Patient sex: M
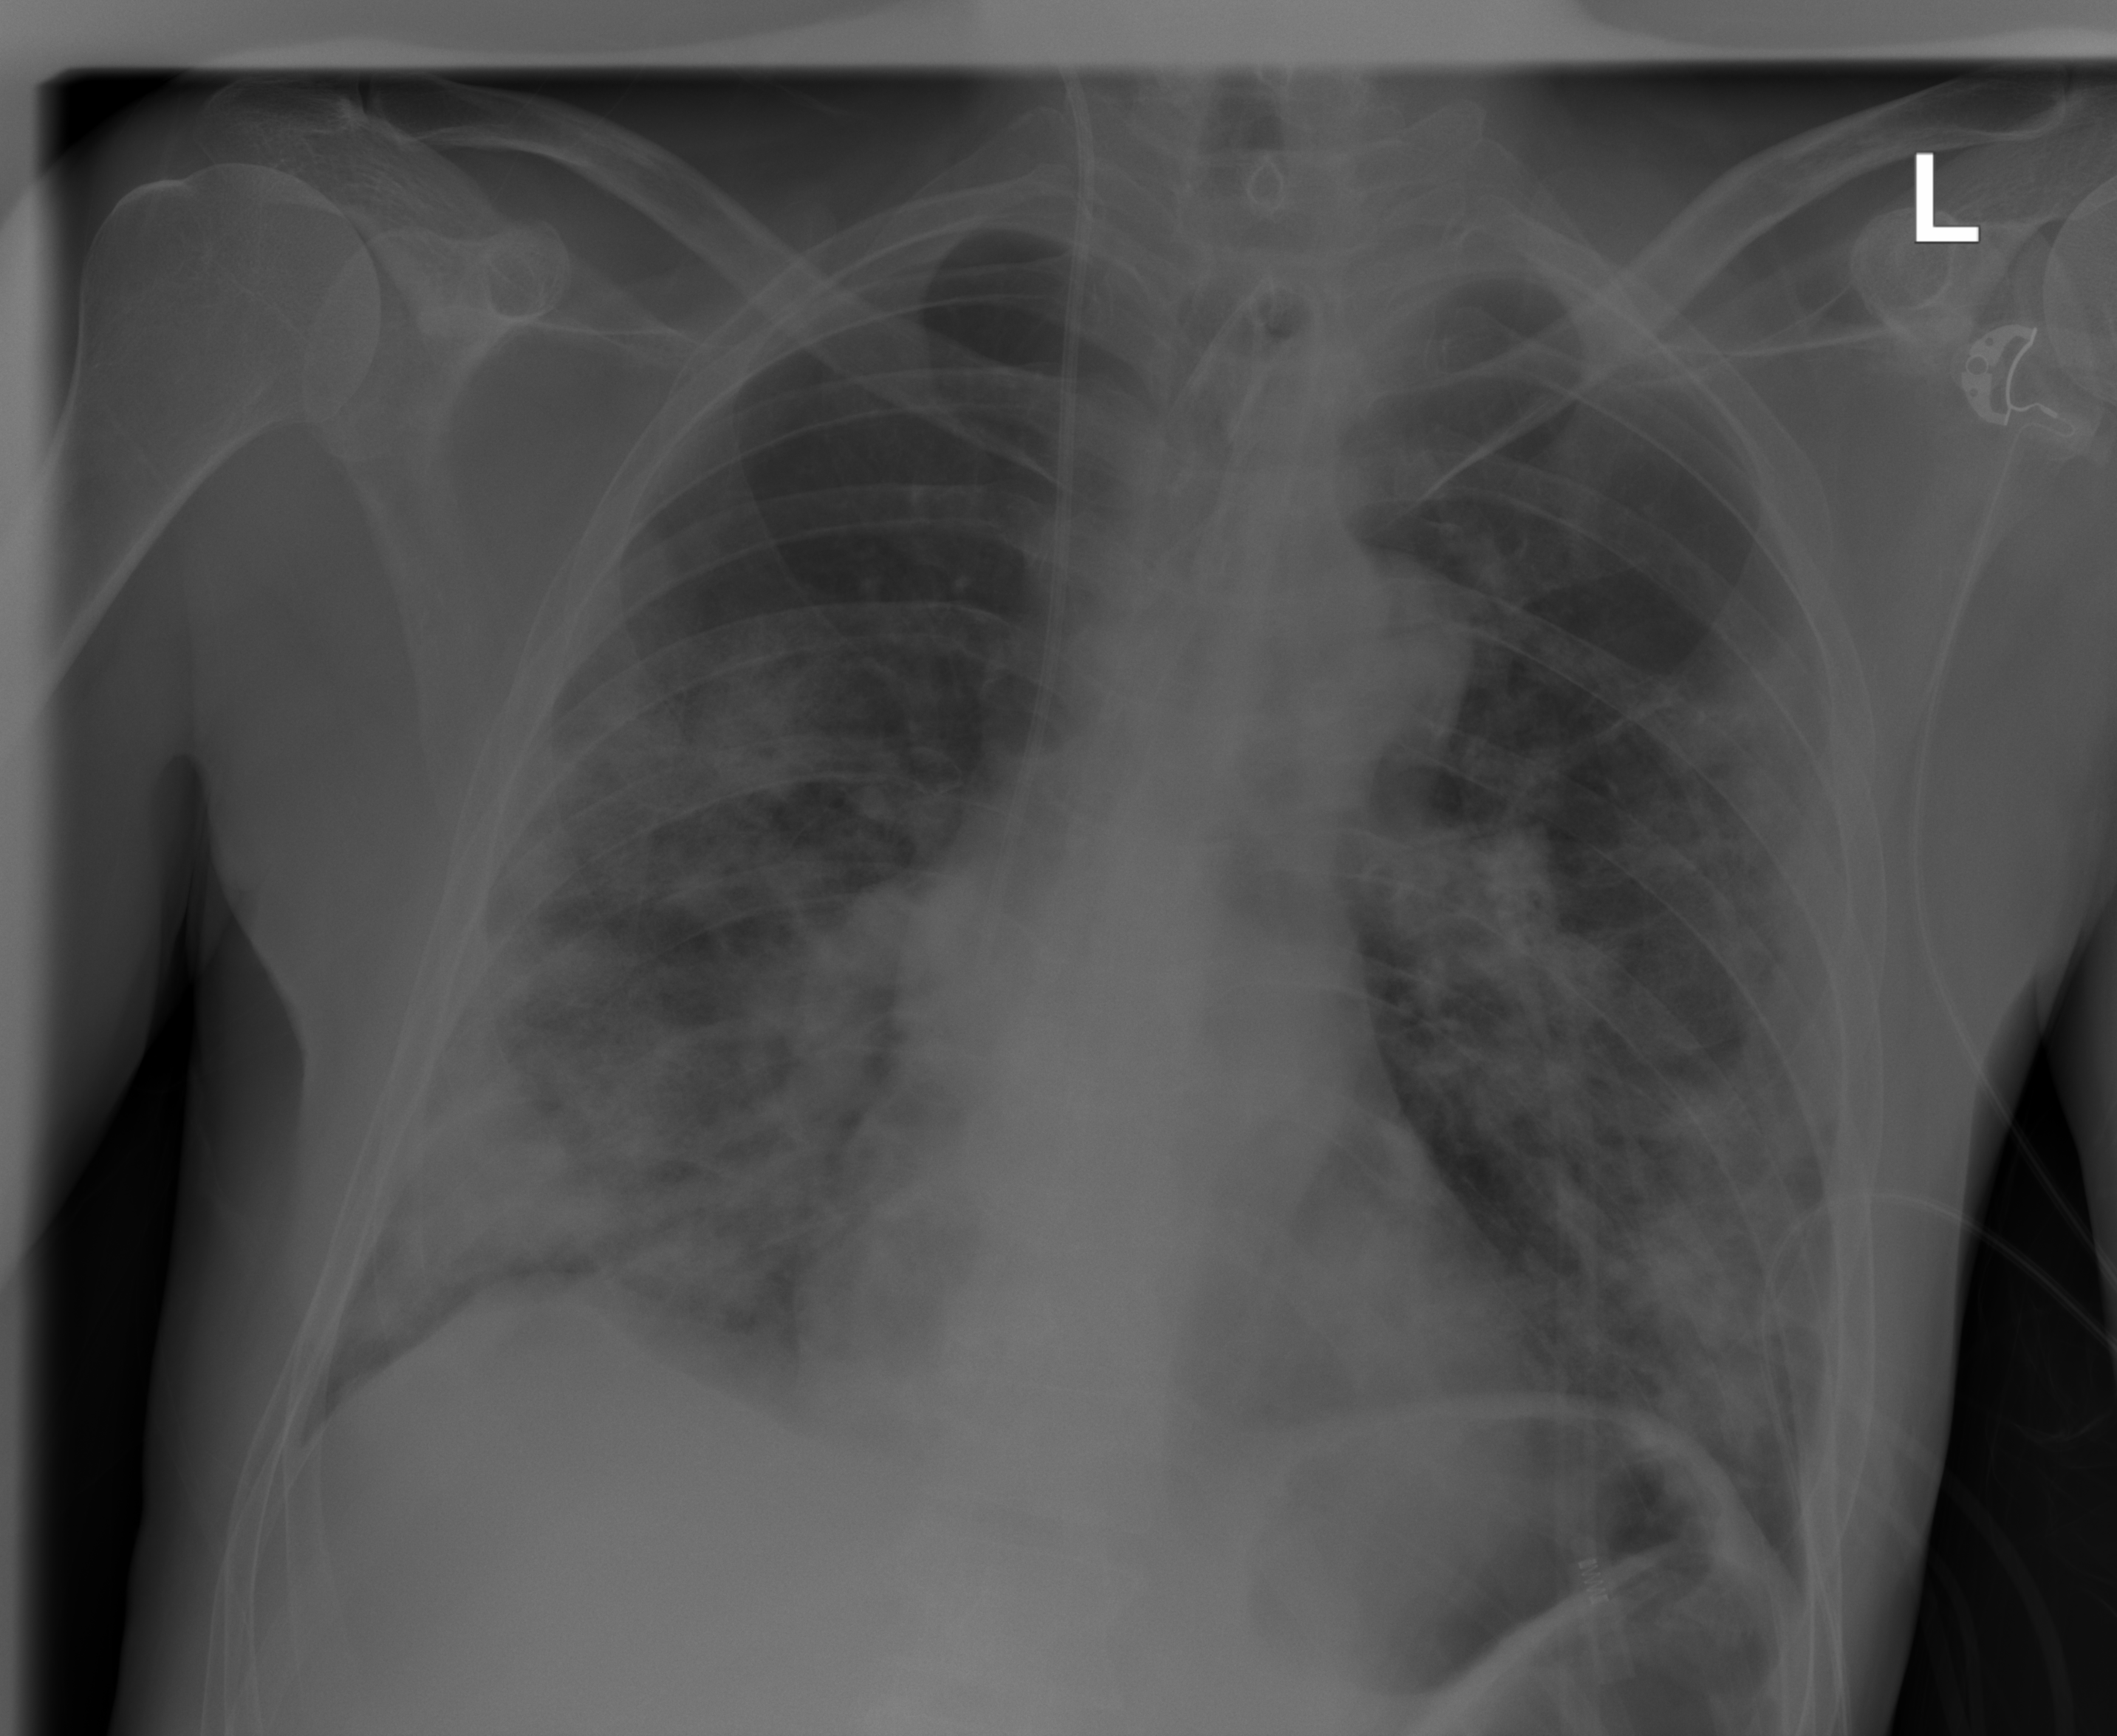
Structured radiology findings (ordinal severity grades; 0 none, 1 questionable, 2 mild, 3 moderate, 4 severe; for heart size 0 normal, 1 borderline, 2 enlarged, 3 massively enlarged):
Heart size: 0
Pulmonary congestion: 0
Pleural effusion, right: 0
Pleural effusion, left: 0
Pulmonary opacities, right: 3
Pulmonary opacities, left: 3
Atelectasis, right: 3
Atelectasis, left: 2